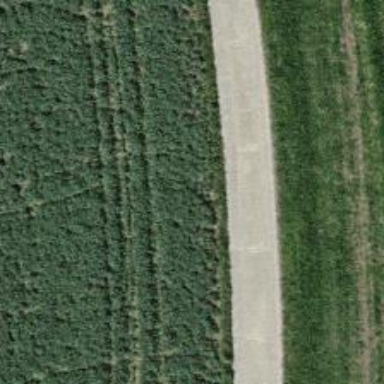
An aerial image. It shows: Asphalt service road used for agriculture.